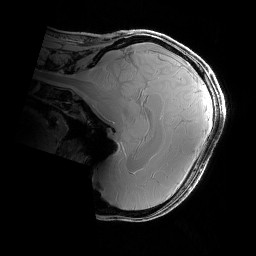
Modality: PDw
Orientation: sagittal
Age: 31
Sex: male
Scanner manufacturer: siemens
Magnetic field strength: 6.98 T
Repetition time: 1.3 s
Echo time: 0.00231 s